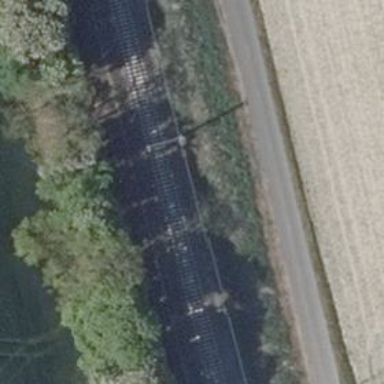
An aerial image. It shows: Railway milestone with catenary mast.